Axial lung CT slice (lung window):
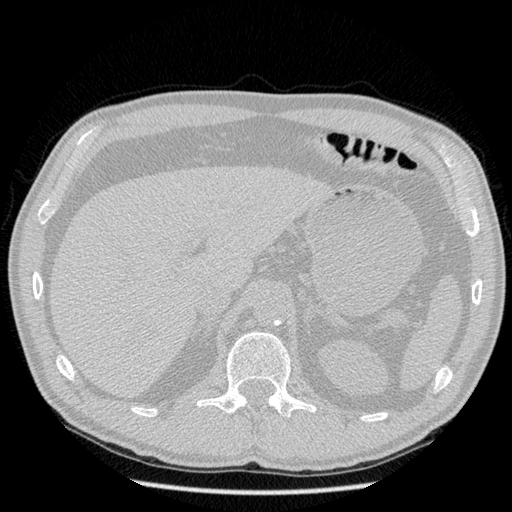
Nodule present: no